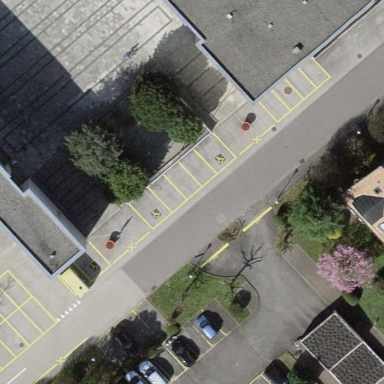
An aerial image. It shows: Parking area with surface.